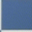
Piece: xx